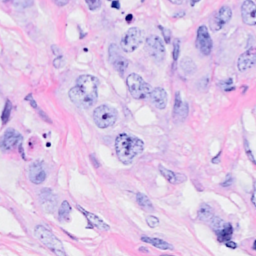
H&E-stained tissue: Breast